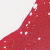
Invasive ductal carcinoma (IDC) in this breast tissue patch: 0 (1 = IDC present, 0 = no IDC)